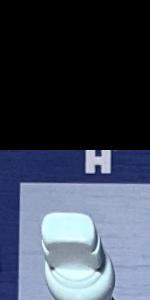
Label: Empty